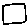
Label: square